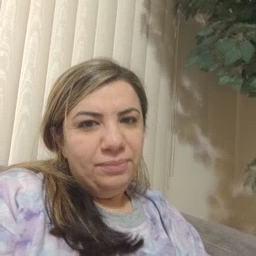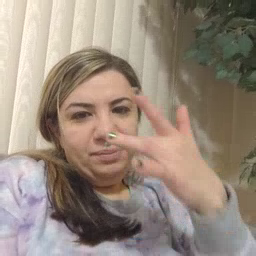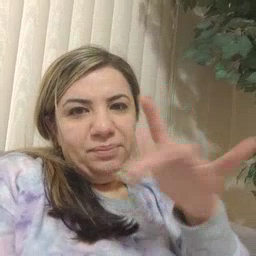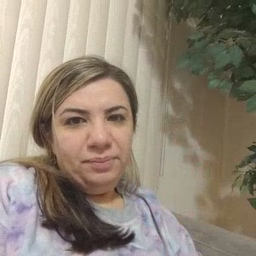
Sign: empty